Field crop: maize
Growth stage: 1
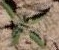
Species: atriplex